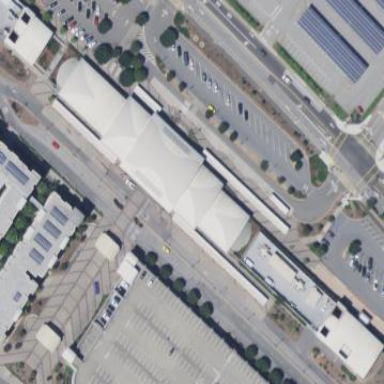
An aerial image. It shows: Train station building.